Question: I'm using a YUI rich text editor in my project. it works fine for me, but I'm facing an issue. It doesn't break lines automatically when writing one big word as shown in the image.
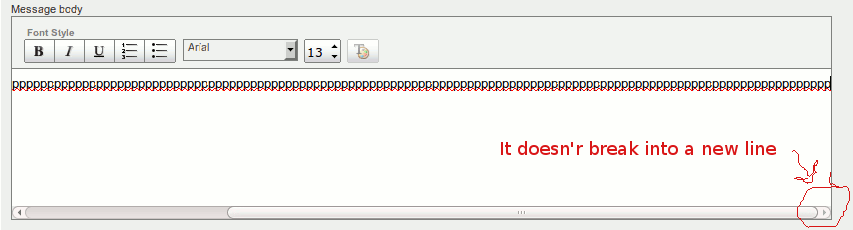
Answer: You can use the CSS 3 property <URL>:
'''
div {
word-wrap: break-word;
}
'''
Supported by IE 5.5+, Firefox 3.5+, Chrome 1.0+, Opera 10.5+, Safari 1.0+.
Alternatively, you can wrap everything in a '<wbr>' tag, although it's not supported by Opera.